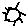
Label: sun